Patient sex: M
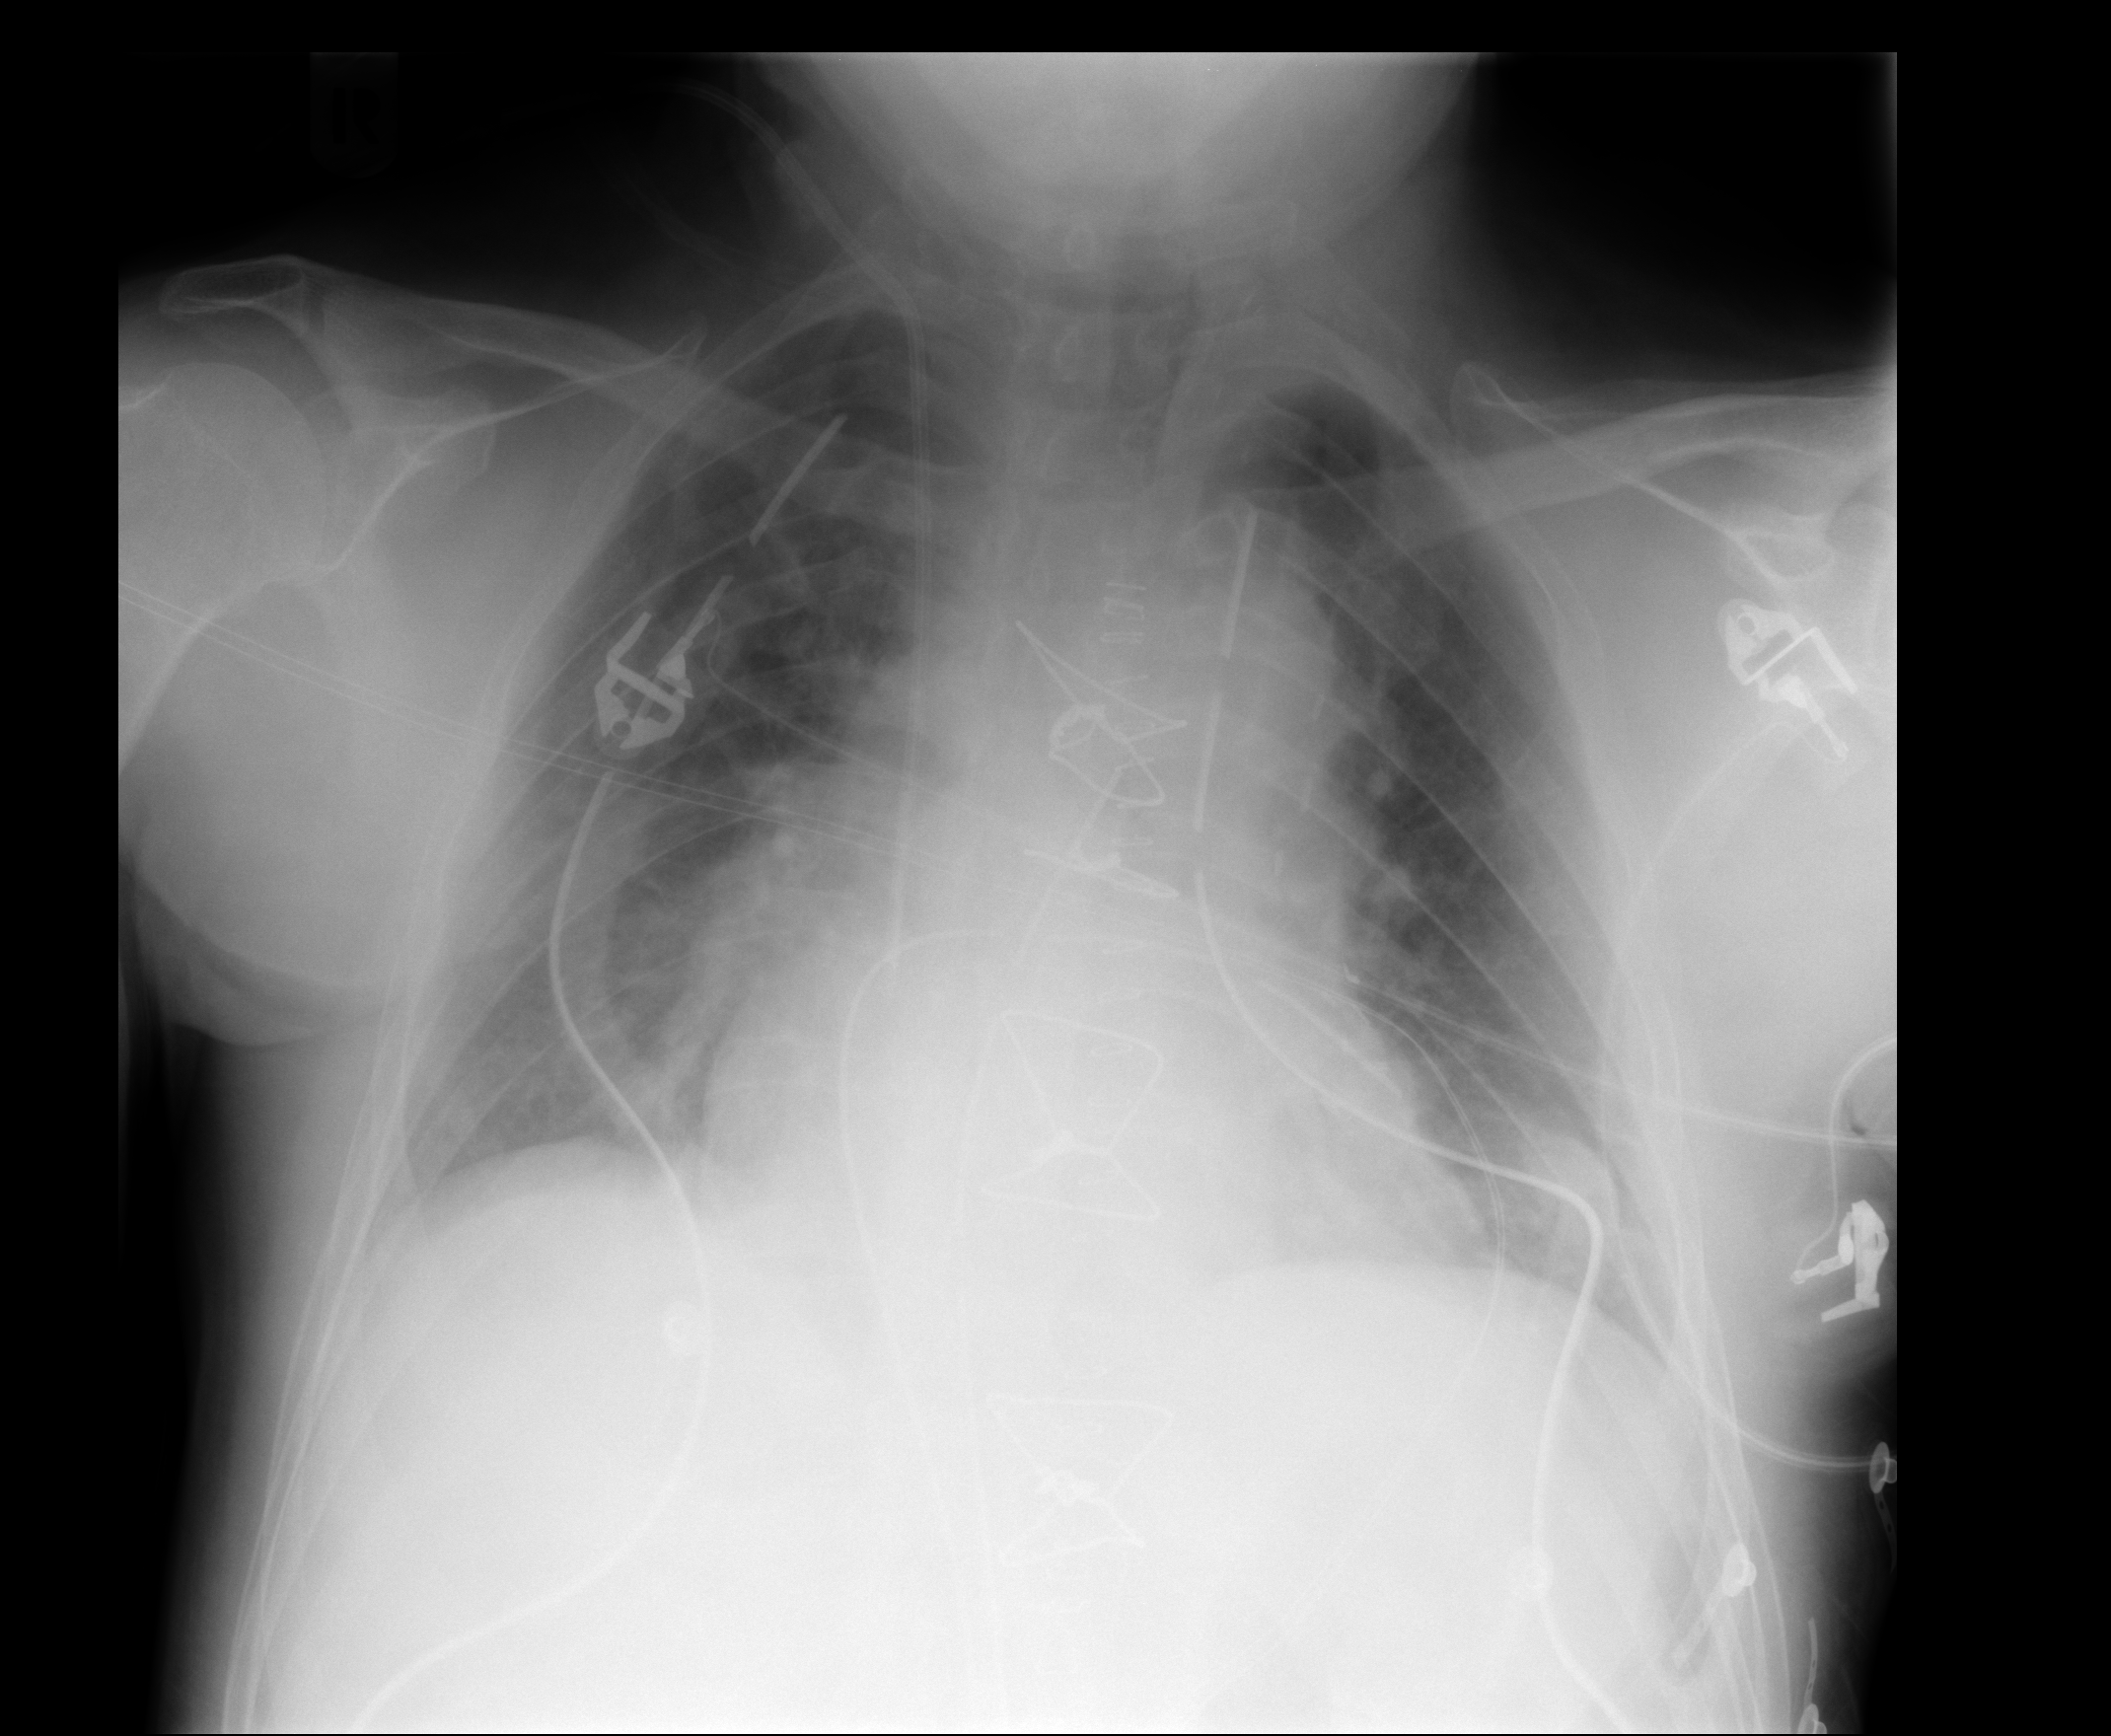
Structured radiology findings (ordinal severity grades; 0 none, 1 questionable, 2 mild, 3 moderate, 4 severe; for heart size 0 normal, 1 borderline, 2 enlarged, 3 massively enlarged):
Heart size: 0
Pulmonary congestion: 2
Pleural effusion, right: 0
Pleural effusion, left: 0
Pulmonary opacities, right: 1
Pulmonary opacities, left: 0
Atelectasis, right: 2
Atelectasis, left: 2